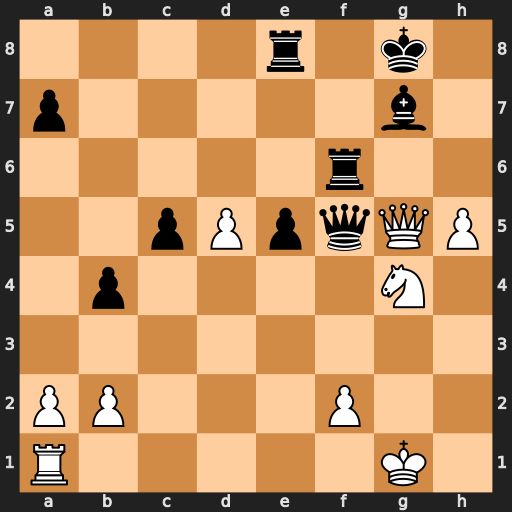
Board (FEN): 4r1k1/p5b1/5r2/2pPpqQP/1p4N1/8/PP3P2/R5K1
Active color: w
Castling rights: -
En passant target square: -
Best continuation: Nh6+ Rxh6 Qxf5